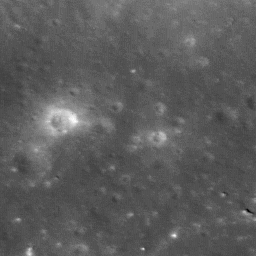
Host type: background_regolith
Lunar coordinates: latitude nan, longitude nan